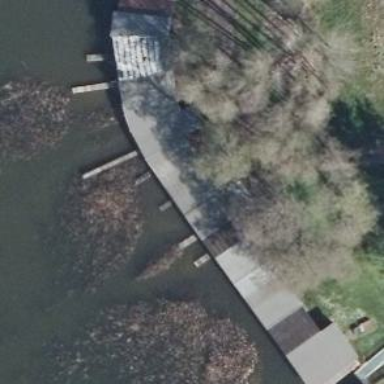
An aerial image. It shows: Man-made pier.